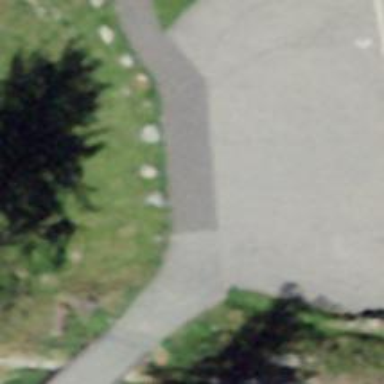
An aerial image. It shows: Paved driveway serving as service road.